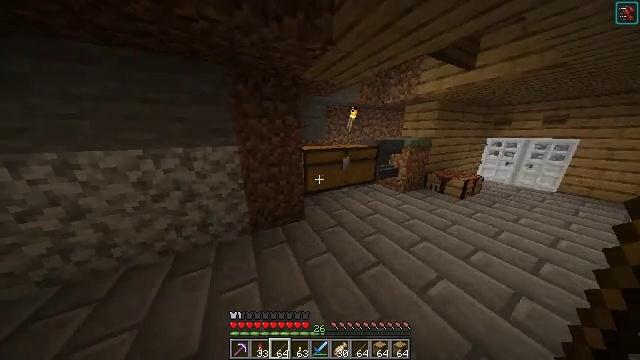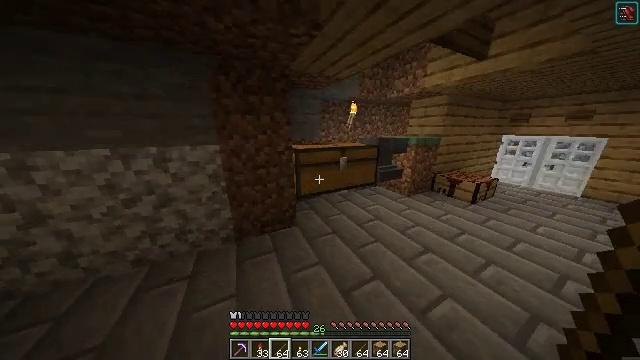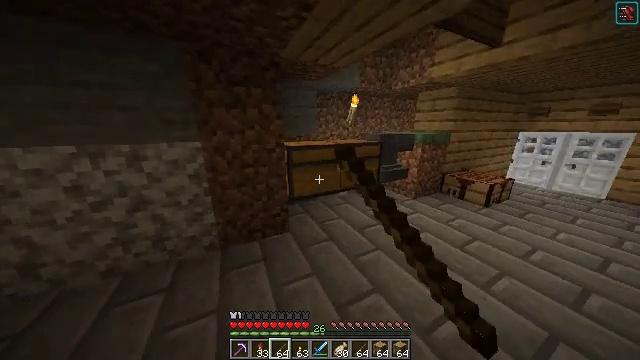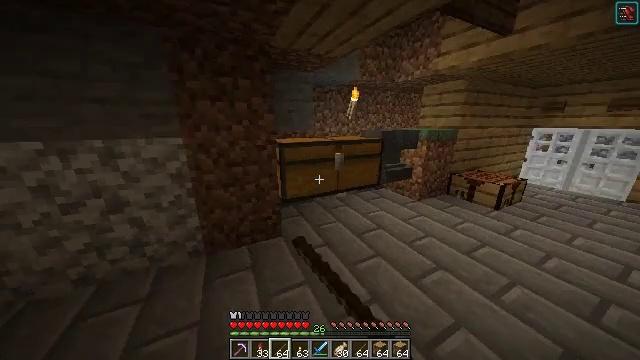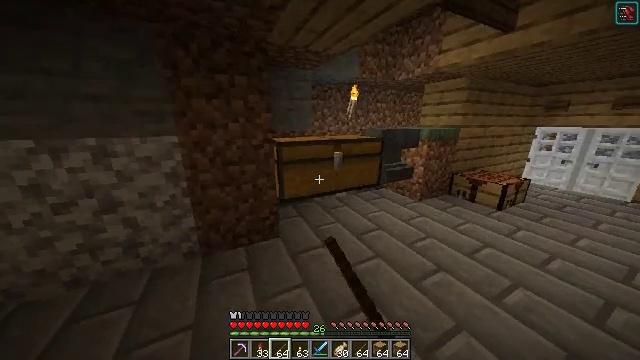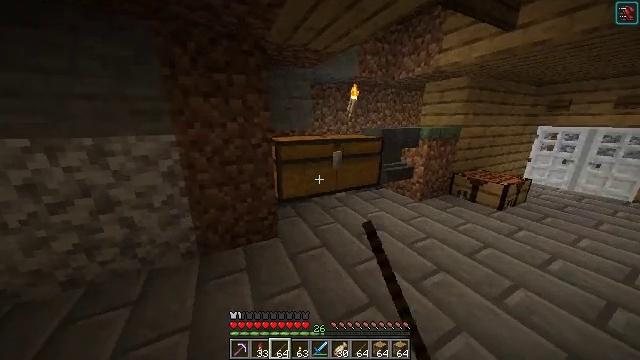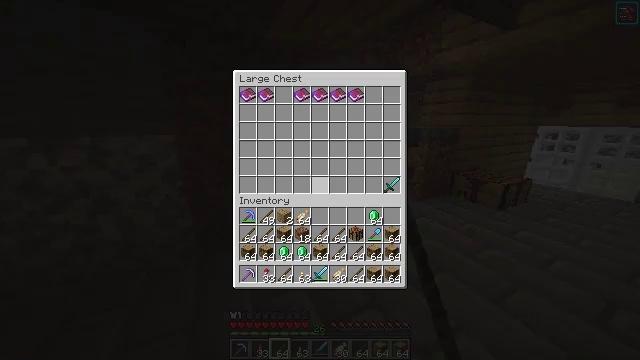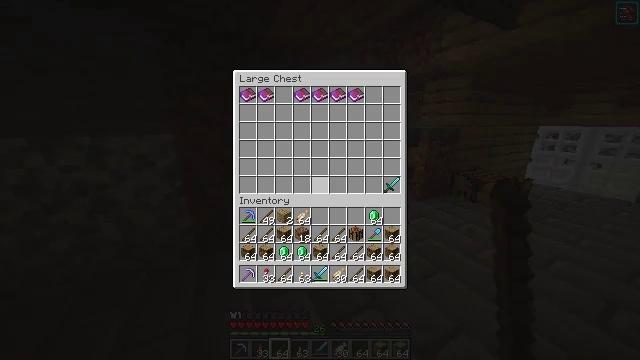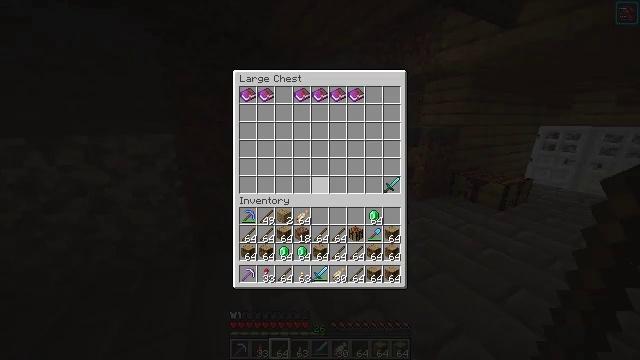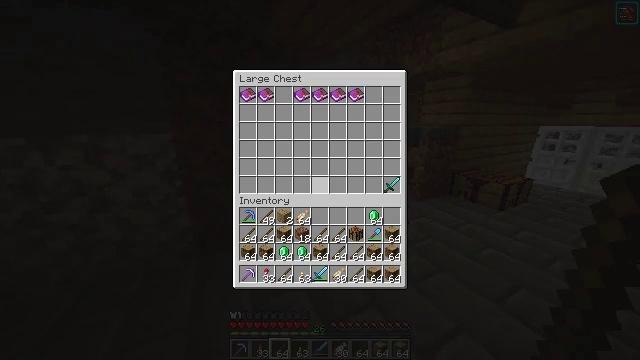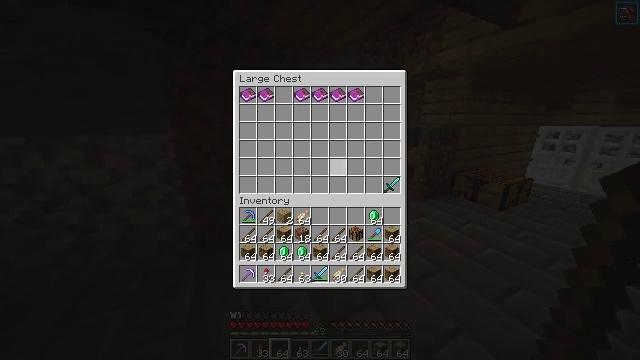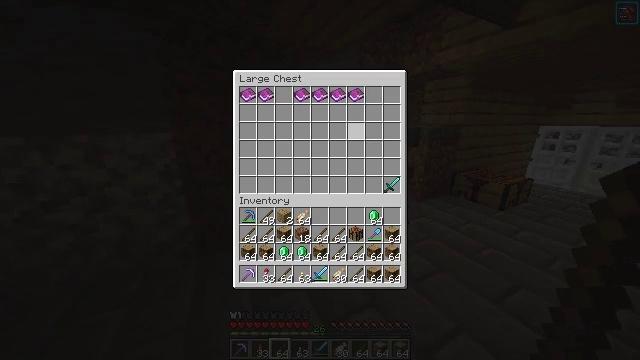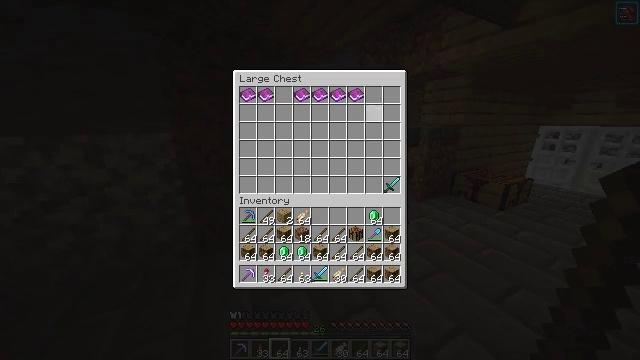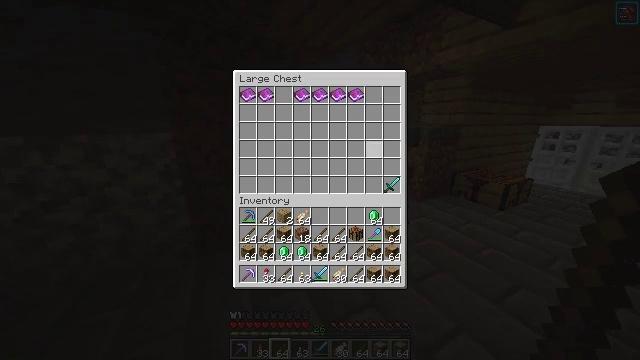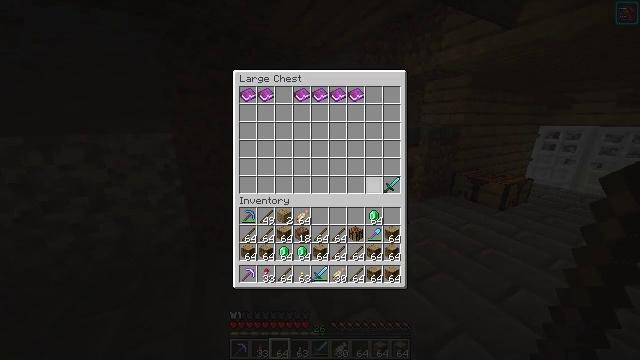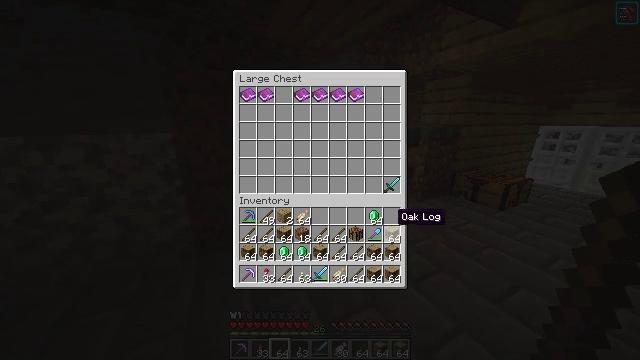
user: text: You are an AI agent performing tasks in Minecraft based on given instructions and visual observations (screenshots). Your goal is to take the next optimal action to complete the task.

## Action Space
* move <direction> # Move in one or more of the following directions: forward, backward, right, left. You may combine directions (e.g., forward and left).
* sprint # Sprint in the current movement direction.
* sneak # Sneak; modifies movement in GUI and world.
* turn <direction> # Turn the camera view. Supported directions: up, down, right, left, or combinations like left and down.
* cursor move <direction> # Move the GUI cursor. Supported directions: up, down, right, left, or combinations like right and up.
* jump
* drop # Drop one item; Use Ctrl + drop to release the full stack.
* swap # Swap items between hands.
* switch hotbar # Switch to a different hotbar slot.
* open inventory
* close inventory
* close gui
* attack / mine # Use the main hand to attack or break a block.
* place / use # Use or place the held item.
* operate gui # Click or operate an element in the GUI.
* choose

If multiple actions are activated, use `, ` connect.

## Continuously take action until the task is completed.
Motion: motion action
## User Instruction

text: Use emeralds to craft an emerald block.
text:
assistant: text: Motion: use / place
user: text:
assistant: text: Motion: use / place
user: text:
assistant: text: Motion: use / place
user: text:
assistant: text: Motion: no_op
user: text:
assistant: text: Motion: no_op
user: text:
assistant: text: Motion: open gui
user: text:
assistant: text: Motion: no_op
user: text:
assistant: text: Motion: no_op
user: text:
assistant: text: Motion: no_op
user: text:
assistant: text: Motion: cursor move right and up
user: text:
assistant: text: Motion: cursor move right and up
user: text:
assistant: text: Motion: cursor move right
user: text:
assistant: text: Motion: cursor move down
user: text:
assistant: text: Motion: cursor move right and down
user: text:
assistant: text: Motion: sneak, cursor move right and down
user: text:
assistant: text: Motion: sneak
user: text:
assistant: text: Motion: sneak
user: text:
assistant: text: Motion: sneak
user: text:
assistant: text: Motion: sneak
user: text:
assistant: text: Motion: sneak
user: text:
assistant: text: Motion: sneak, choose
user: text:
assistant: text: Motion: sneak, choose
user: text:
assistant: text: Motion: sneak, cursor move down
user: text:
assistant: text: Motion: sneak, choose
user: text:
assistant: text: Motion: sneak, choose
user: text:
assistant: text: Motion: sneak, cursor move down
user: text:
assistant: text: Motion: sneak, choose
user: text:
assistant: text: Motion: sneak, choose
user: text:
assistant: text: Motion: sneak, cursor move left
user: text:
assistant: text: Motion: sneak, choose